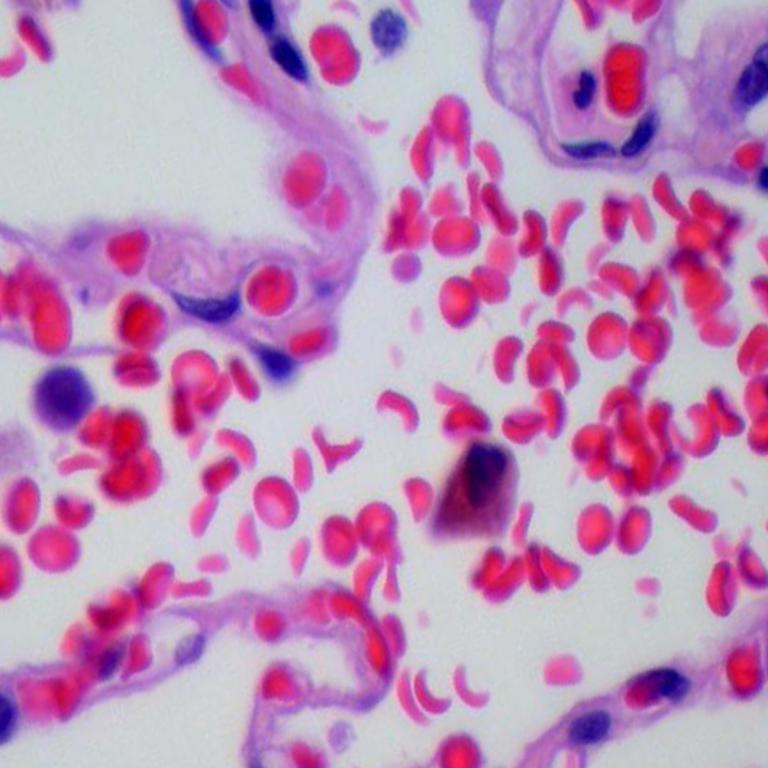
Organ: lung
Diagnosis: benign